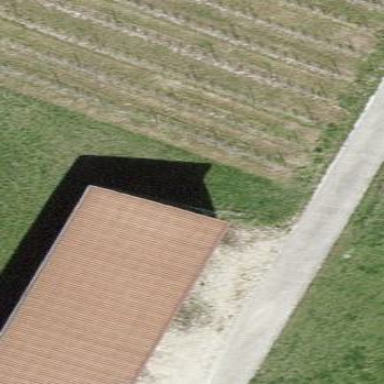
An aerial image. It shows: Farm building.